Question: Why is that in 'Delphi' Boolean variable initialized in 'global scope is false' and variable initialized in 'local scope is true'?
Can we change any of the default values so that 'both (global and local variables)' have the same values on initialization?
sample code
'''
unit Unit1;
interface
uses
Windows, Messages, SysUtils, Variants, Classes, Graphics,
Controls, Forms,Dialogs, StdCtrls;
type
TForm1 = class(TForm)
Button1: TButton;
Label1: TLabel;
Label2: TLabel;
procedure Button1Click(Sender: TObject);
private
{ Private declarations }
public
{ Public declarations }
end;
var
Form1: TForm1;
bool1:boolean;
implementation
{$R *.dfm}
procedure TForm1.Button1Click(Sender: TObject);
var
bool :boolean;
begin
if bool then
label1.Caption:='true'
else
label1.caption:='false';
if bool1 then
label2.Caption:='true'
else
label2.caption:='false';
end;
end.
'''
This displays me the result as

where 'true is label1 and false is label2'
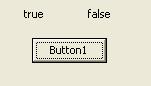
Answer: Local variables are actually not initialized, but global variables and object fields are initialized to zero (which means 'false' for boolean variables).
Therefore you always have to initialize local variables yourself, compiler even generates a warning if you don't.
You should also check out <URL> on variables.